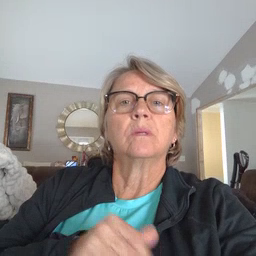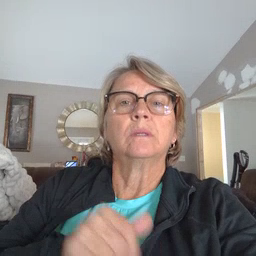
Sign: food